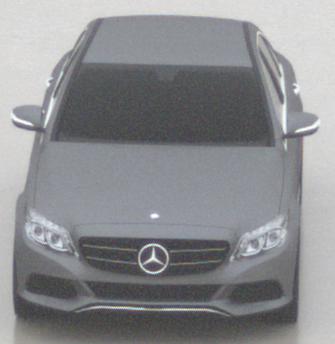
Make: Mercedes-Benz
Model: C 160
Detailed model: C-Class (205) Limousine
Model produced from: 2015/04
Model produced until: 2018/04
Doors: 4
Color: gray
Road condition: wet road
Daytime: midday
Contrast: low contrast